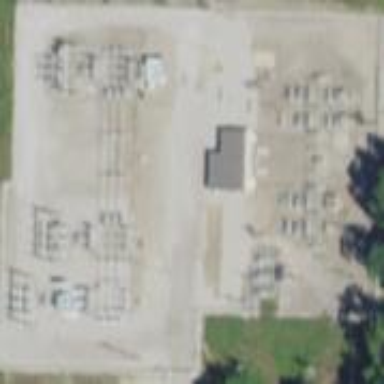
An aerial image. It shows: Outdoor power substation with fence surrounding it. The substation operates at the transmission level.